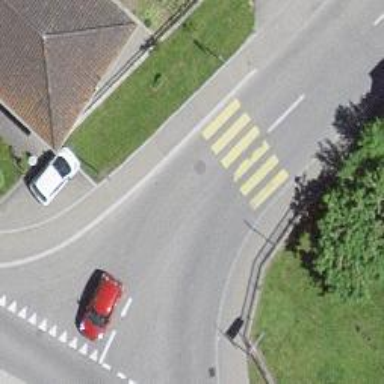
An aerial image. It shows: Marked road crossing.